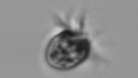
Label: Ciliophora